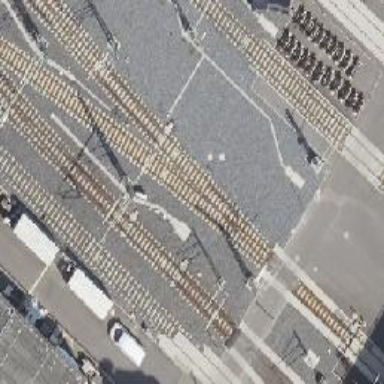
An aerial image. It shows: Railway switch.